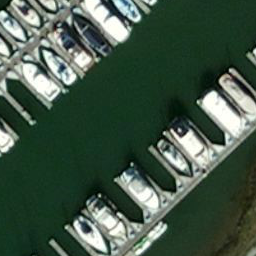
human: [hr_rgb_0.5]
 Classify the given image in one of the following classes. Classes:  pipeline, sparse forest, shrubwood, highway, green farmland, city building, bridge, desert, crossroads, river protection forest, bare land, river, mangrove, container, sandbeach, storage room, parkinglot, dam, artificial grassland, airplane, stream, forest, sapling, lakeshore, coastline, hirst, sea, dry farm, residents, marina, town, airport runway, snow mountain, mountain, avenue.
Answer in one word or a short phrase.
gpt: marina